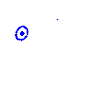
Particle: kaon